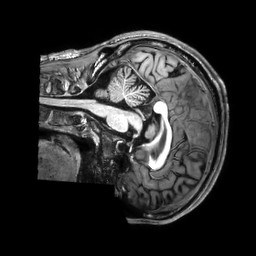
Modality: T1w
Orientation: sagittal
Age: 33
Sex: male
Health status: healthy
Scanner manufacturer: philips
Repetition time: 0.009 s
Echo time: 0.004 s